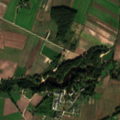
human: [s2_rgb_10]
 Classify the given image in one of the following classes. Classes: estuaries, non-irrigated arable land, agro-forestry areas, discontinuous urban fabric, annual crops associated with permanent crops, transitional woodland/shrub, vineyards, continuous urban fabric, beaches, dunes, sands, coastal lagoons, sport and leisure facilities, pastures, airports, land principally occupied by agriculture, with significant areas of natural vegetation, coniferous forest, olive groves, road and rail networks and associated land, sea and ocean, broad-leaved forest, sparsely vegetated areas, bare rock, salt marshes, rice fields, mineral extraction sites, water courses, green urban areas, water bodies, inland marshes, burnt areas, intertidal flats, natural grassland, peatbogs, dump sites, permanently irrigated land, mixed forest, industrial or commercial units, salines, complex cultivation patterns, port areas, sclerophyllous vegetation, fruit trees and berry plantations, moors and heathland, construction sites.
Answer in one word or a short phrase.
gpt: non-irrigated arable land, complex cultivation patterns, land principally occupied by agriculture, with significant areas of natural vegetation, broad-leaved forest